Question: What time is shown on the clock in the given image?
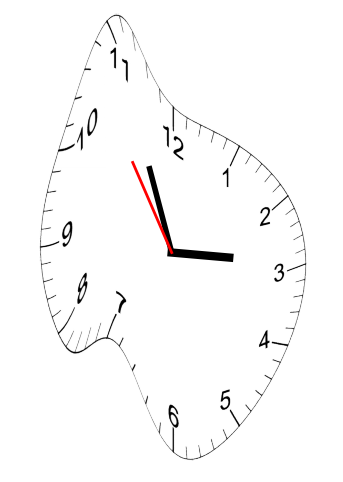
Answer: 02:55:54